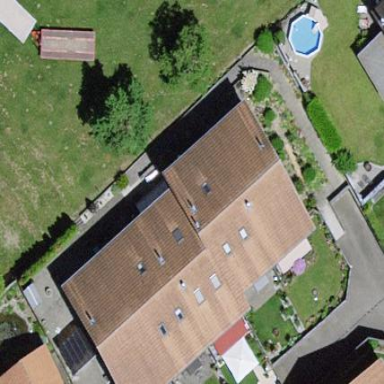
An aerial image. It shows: Residential building.